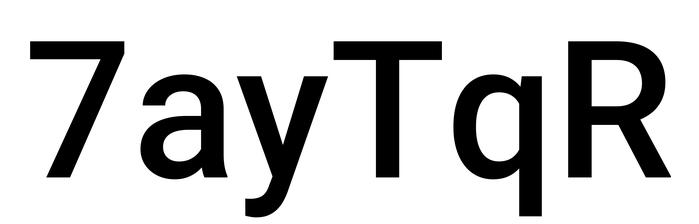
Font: Roboto_Medium